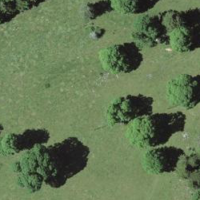
EUNIS habitat code: 44
Species observed at this site:
Campanula rotundifolia
Acer pseudoplatanus